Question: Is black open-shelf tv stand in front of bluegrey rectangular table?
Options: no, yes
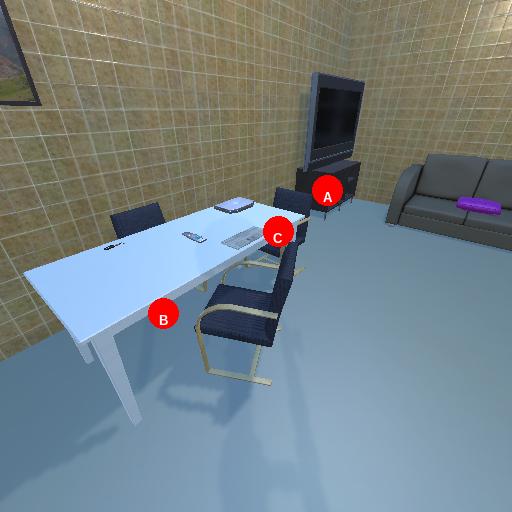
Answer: no